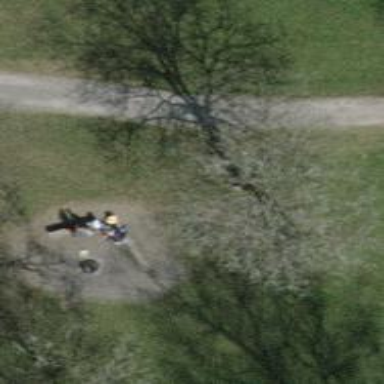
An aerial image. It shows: Brown bench.